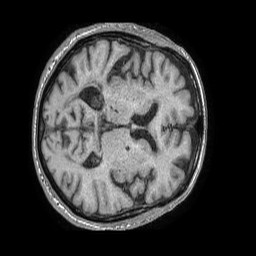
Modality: T1w
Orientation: axial
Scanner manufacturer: philips
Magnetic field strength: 1.5 T
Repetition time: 0.007759 s
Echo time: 0.003608 s